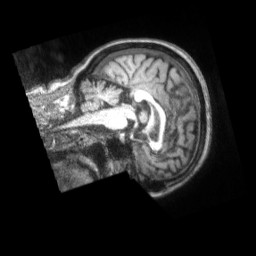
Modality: T1w
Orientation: sagittal
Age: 66
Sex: female